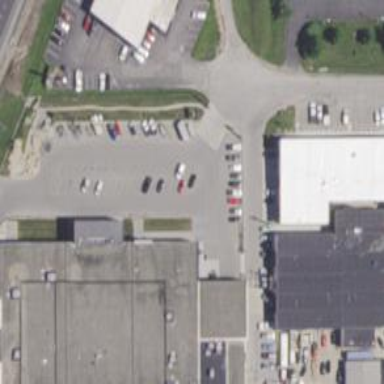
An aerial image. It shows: Retail building housing motorsports shop.